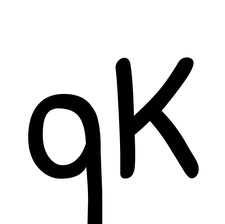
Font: PatrickHand-Regular